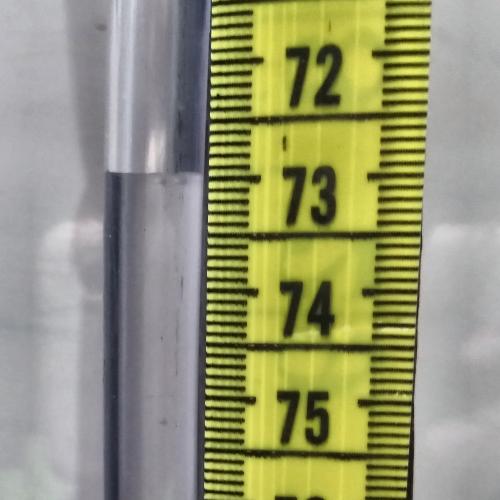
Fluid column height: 73.0 cm